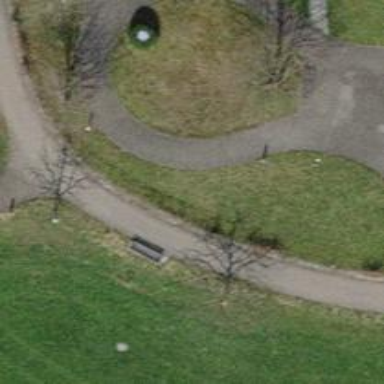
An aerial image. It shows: Bench.